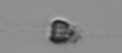
Label: Apedinella